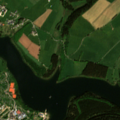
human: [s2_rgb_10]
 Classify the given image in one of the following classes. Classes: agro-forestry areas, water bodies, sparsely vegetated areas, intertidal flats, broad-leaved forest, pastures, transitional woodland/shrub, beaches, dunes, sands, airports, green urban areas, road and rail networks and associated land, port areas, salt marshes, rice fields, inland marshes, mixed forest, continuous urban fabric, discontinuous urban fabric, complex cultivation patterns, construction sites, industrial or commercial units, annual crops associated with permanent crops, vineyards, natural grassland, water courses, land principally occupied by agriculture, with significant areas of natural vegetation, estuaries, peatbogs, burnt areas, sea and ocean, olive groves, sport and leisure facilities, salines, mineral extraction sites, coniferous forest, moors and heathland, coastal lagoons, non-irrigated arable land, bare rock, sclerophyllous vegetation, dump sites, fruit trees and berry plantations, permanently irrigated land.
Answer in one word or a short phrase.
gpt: discontinuous urban fabric, sport and leisure facilities, pastures, land principally occupied by agriculture, with significant areas of natural vegetation, coniferous forest, water bodies